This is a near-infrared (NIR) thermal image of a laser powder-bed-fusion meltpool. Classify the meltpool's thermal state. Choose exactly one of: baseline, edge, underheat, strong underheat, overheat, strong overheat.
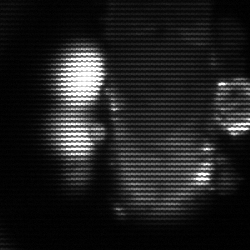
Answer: strong underheat